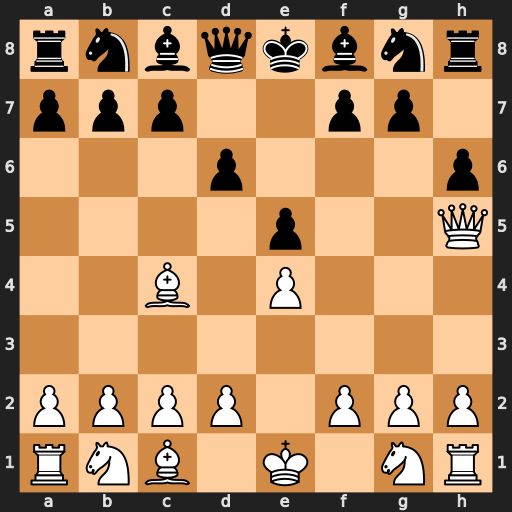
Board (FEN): rnbqkbnr/ppp2pp1/3p3p/4p2Q/2B1P3/8/PPPP1PPP/RNB1K1NR
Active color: w
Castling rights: KQkq
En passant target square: -
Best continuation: Qxf7#